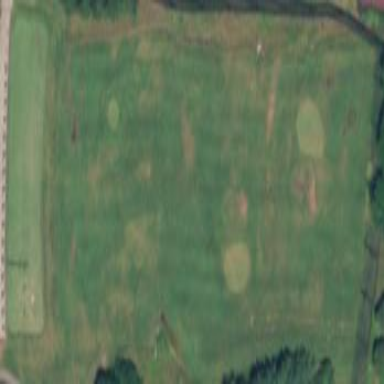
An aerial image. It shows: Driving range for golf practice.